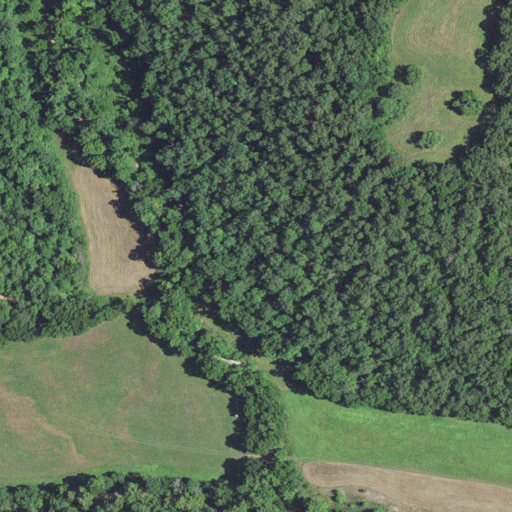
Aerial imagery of valley in Missouri named Granny Hollow containing deciduous forest, pasture, and mixed forest